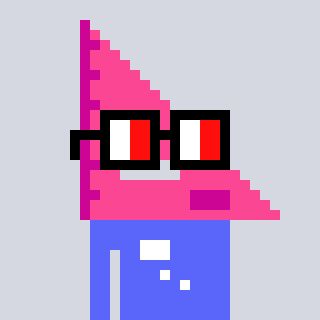
a pixel art character with square glasses with black frames and red eyes, a squadron ruler-shaped head and a purple-colored body on a cool background